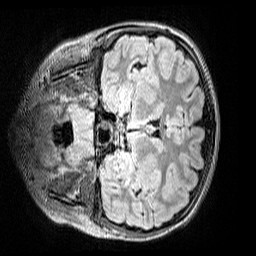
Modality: FLAIR
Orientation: coronal
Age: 9
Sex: female
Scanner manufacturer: siemens
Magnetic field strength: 3 T
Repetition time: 5 s
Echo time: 0.388 s